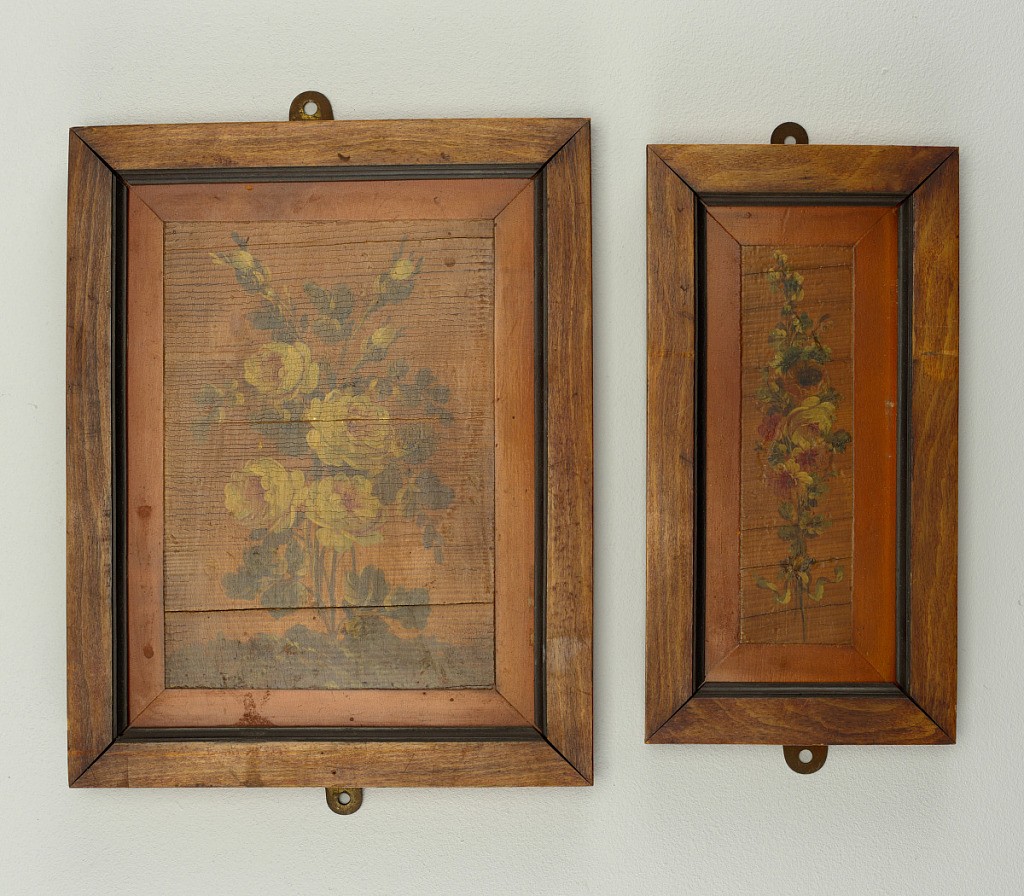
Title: Plaque
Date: late 18th century
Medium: wood
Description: Transcribed from label on B "Presented by Mr. George A Hearn"